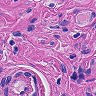
Metastatic tissue present: yes